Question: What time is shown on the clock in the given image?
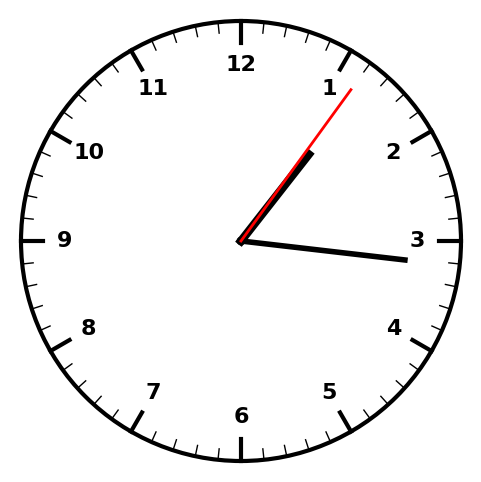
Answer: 01:16:06